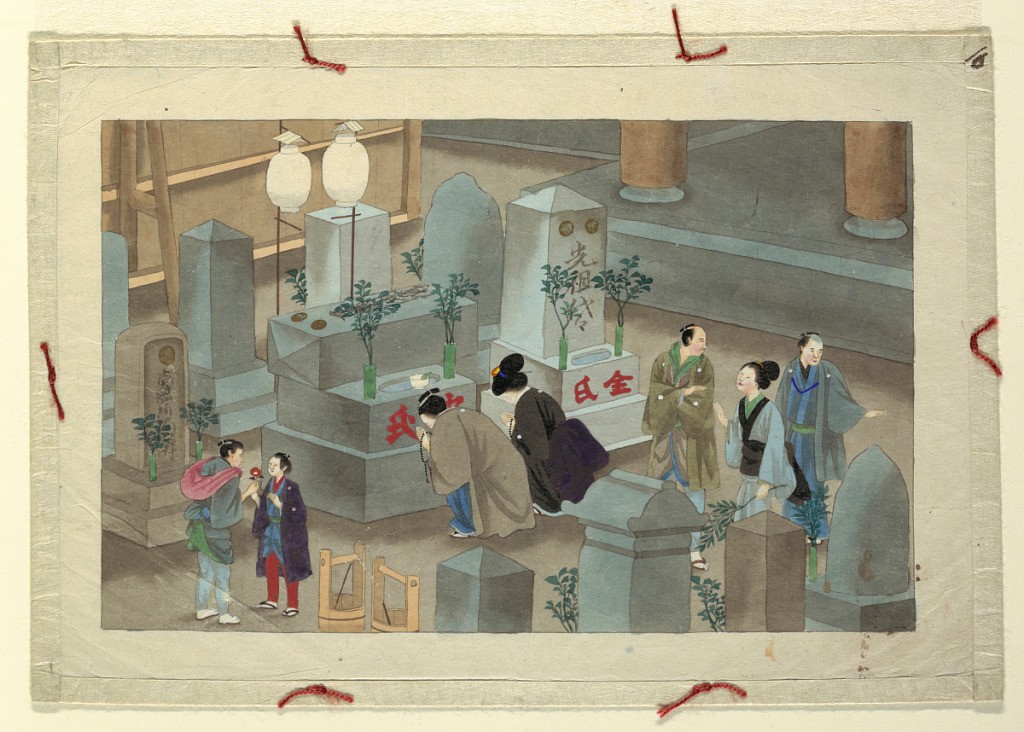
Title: One of Sixteen Scenes of the Death and Burial of a Man
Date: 19th century
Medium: Japan watercolor on silk or paper
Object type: Drawing
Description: From a series of sixteen scenes of the death and burial of a man in Japan.